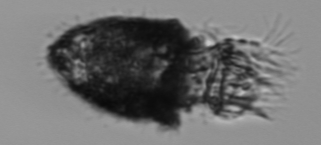
Label: Stenosemella_pacifica